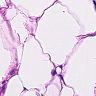
Metastatic tissue present: no